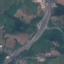
Land use / land cover: Highway